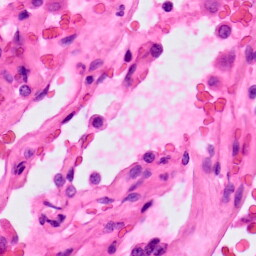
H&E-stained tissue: Lung